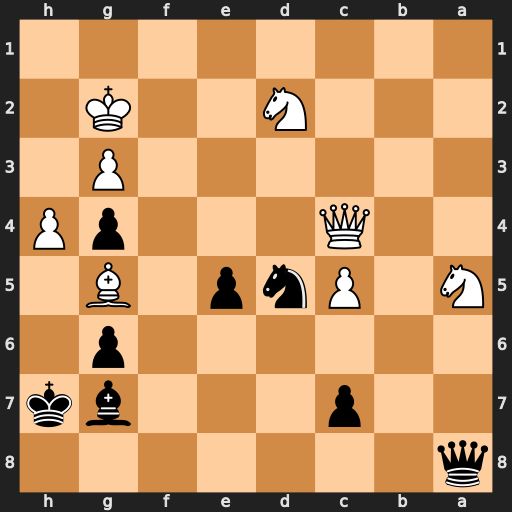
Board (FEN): q7/2p3bk/6p1/N1Pnp1B1/2Q3pP/6P1/3N2K1/8
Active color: b
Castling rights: -
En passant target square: -
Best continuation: Ne3+ Kf2 Nxc4